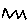
Label: zigzag